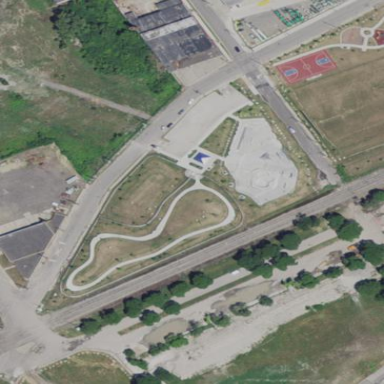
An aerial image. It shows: Fenced dog park area for leisure land.